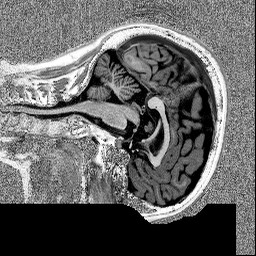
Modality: MP2RAGE
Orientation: sagittal
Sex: female